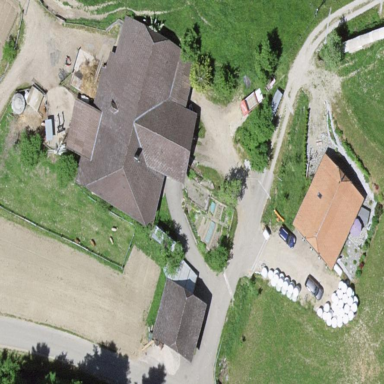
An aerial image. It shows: Farm with farmyard.